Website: apple
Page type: account-dashboard
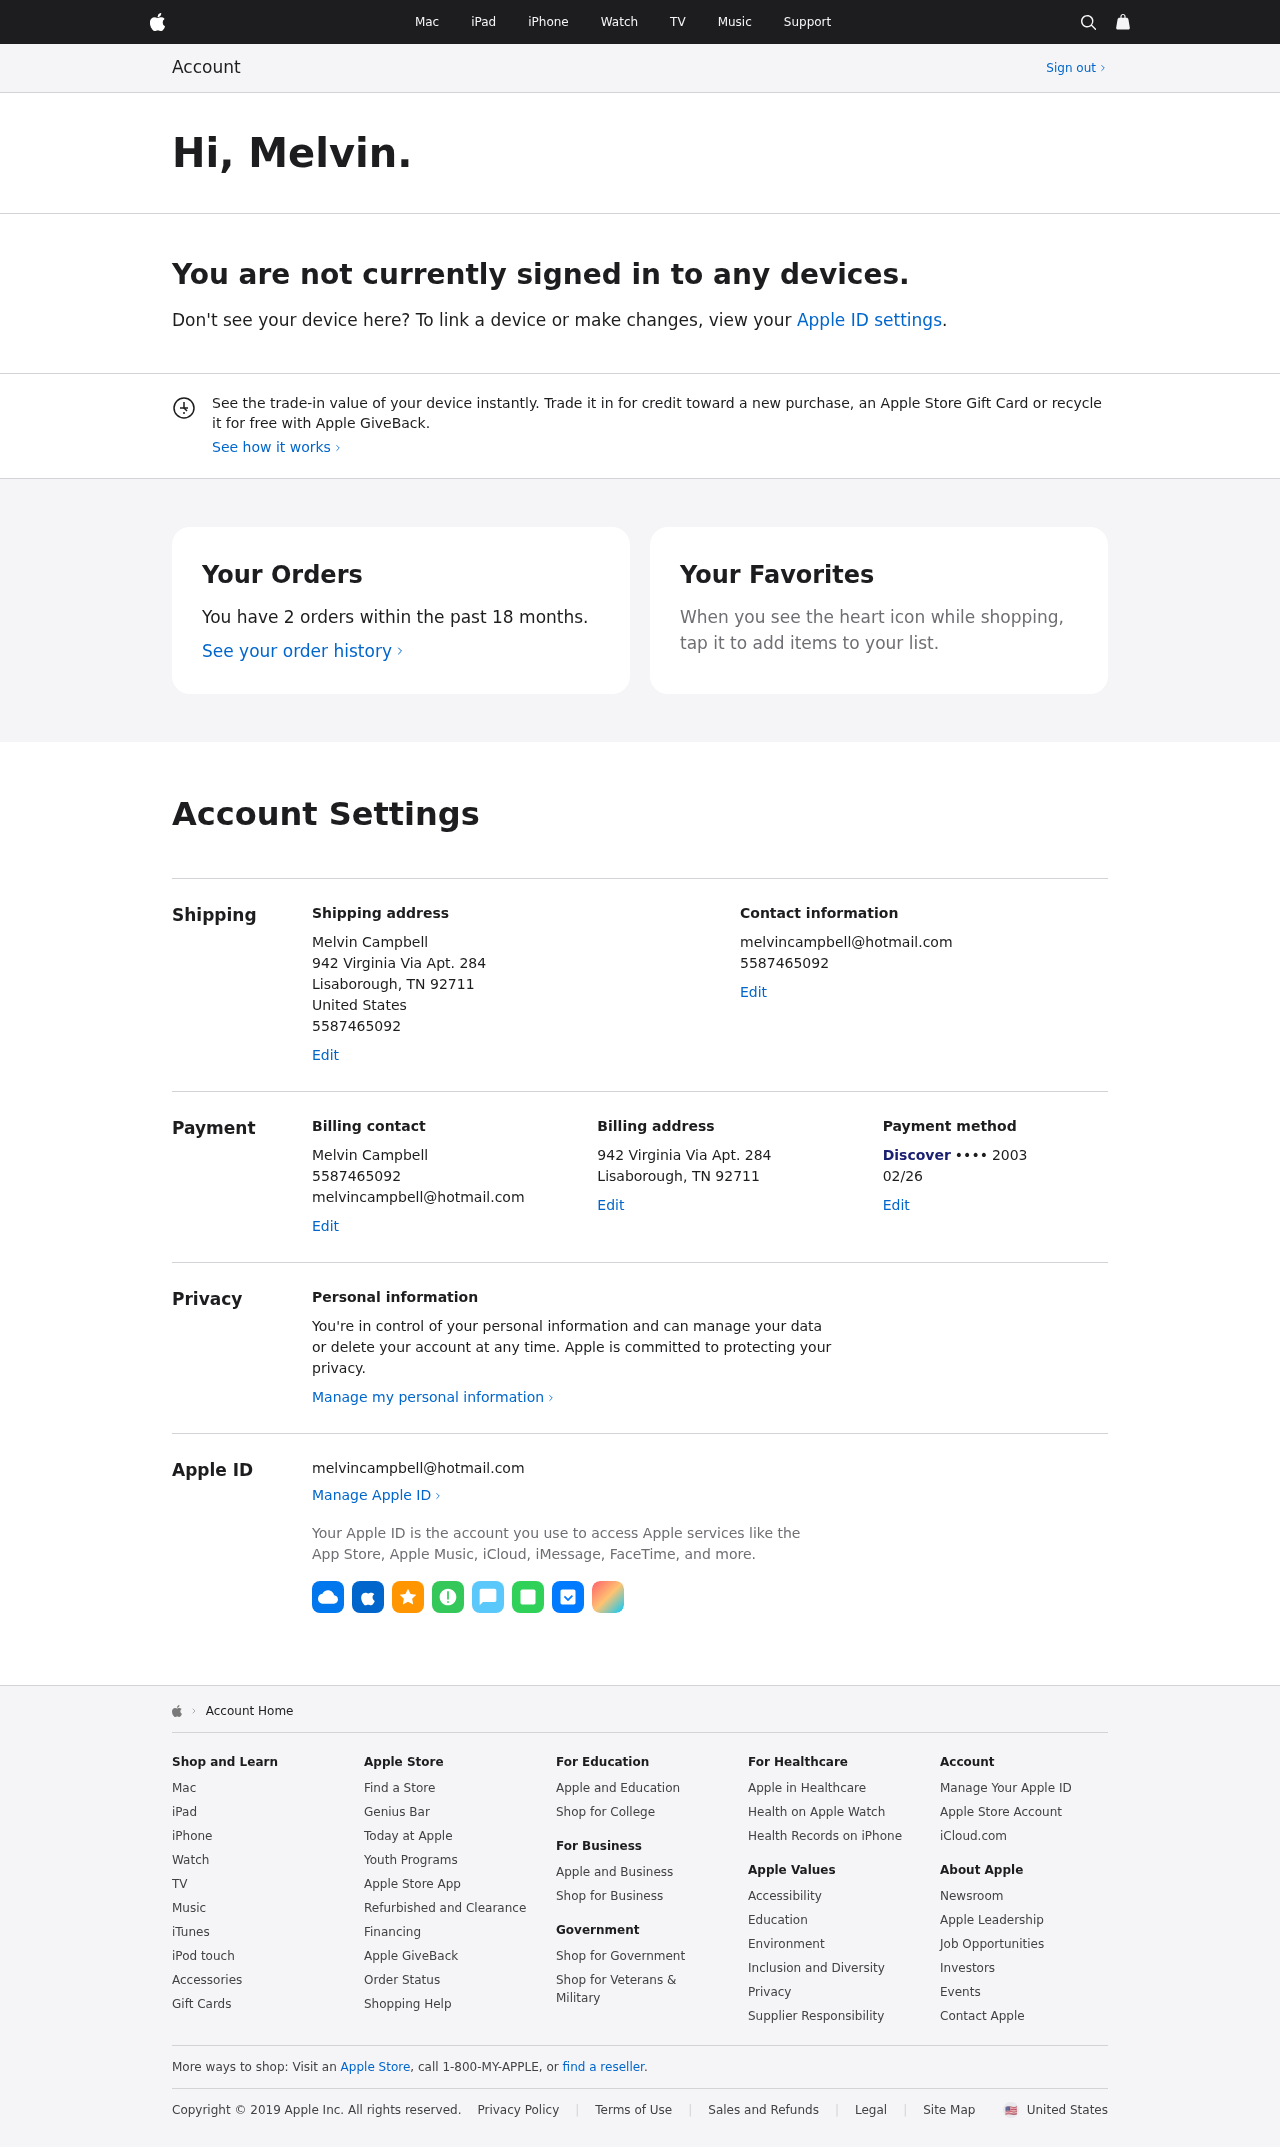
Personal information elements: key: PII_CARD_EXPIRY
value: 02/26
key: PII_CARD_LAST4
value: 2003
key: PII_CARD_TYPE
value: Discover
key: PII_CITY_STATE_ZIP
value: Lisaborough, TN 92711
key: PII_COUNTRY
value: United States
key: PII_EMAIL
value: melvincampbell@hotmail.com
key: PII_FIRSTNAME
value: Melvin
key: PII_FULLNAME
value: Melvin Campbell
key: PII_PHONE
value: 5587465092
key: PII_STREET
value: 942 Virginia Via Apt. 284
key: PII_PHONE2
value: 5587465092
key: PII_FULLNAME2
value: Melvin Campbell
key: PII_PHONE3
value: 5587465092
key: PII_EMAIL2
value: melvincampbell@hotmail.com
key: PII_CITY
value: Lisaborough
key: PII_STATE_ABBR
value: TN
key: PII_POSTCODE
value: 92711
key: PII_POSTCODE_FULL
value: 92711
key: PII_CITY_STATE
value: Lisaborough, TN
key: PII_POSTCODE_NUMERIC
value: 92711
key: PII_EMAIL3
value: melvincampbell@hotmail.com